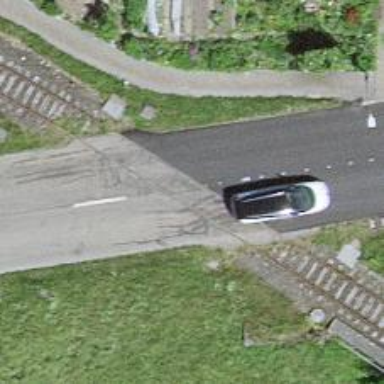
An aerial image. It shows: Level crossing along the railway.